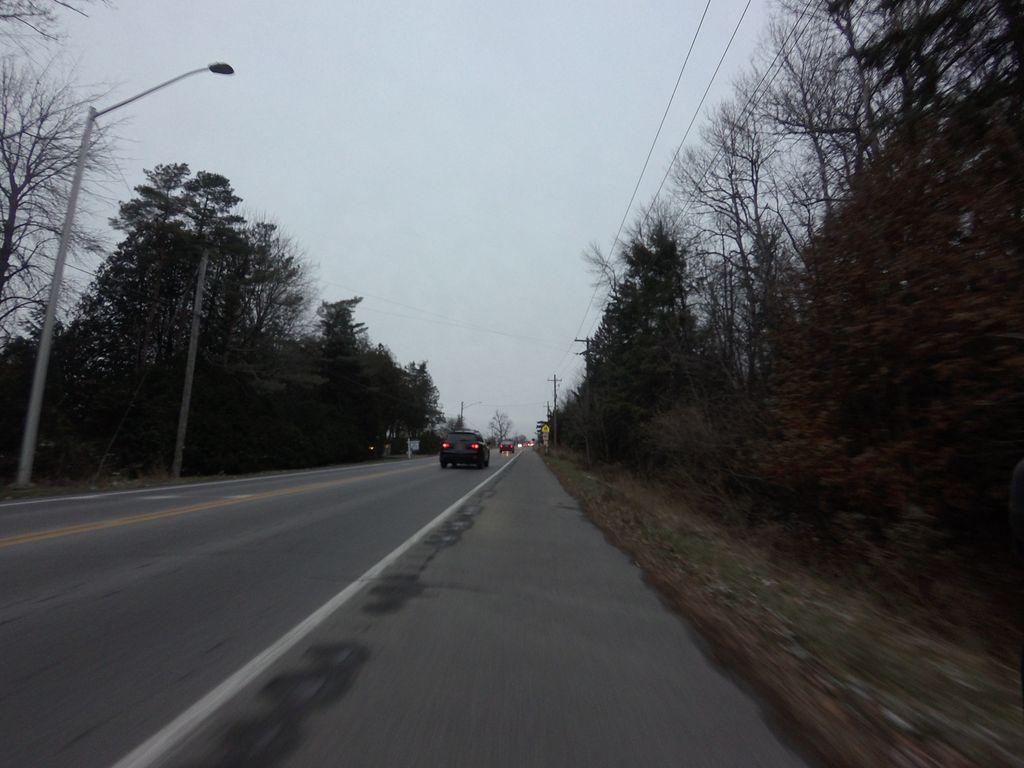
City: ottawa-gatineau